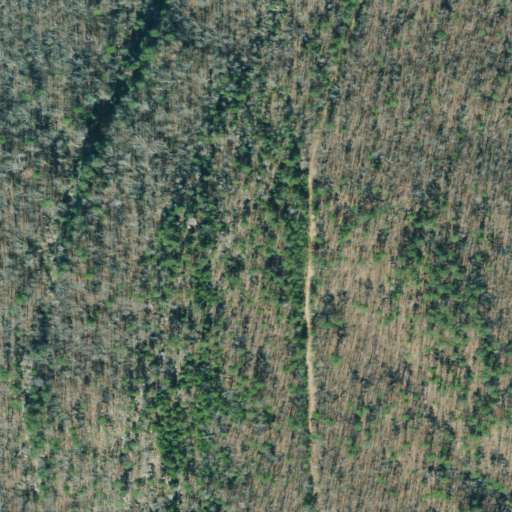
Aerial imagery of mountain in Georgia named Rocky Face Mountain containing deciduous forest, mixed forest, evergreen forest, and open water